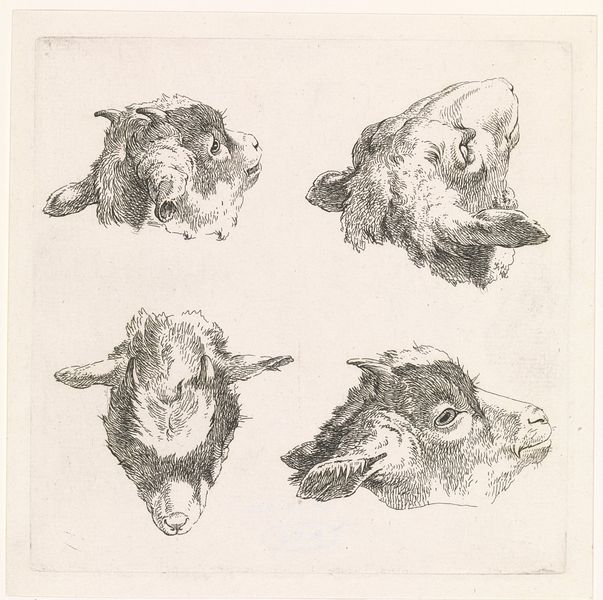
Titel: Vier geitenkoppen
Künstler: Barend Hendrik Thier
Standort: Amsterdam
Institution: Rijksmuseum
Schlagwörter: zeichnung, radierung, ziege